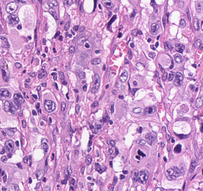
Tumor epithelial tissue: yes
Tumor-associated stroma tissue: no
Normal tissue: no